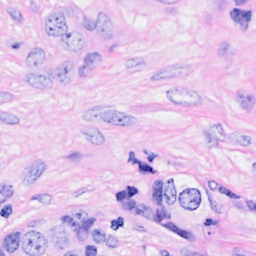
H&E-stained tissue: Breast